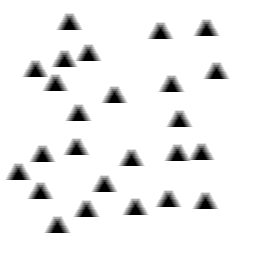
Squares: 0
Triangles: 25
Stars: 0
Total shapes: 25